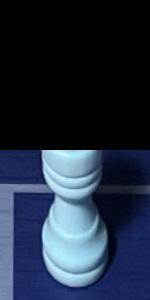
Label: Rook_White